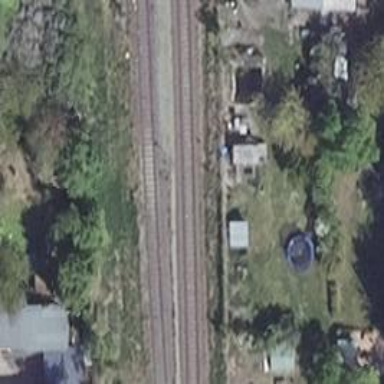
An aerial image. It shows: Railway signal.